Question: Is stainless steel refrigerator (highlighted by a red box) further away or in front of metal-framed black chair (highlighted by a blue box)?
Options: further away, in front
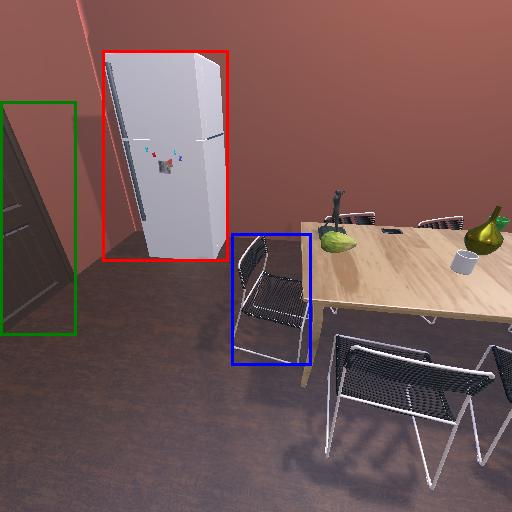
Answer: further away